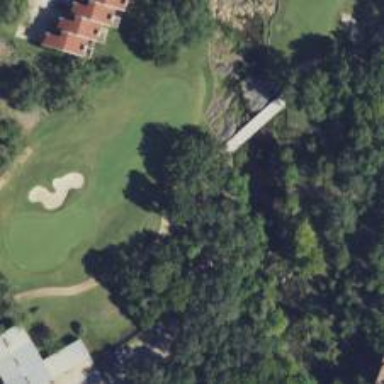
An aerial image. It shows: Path designated for golf carts.